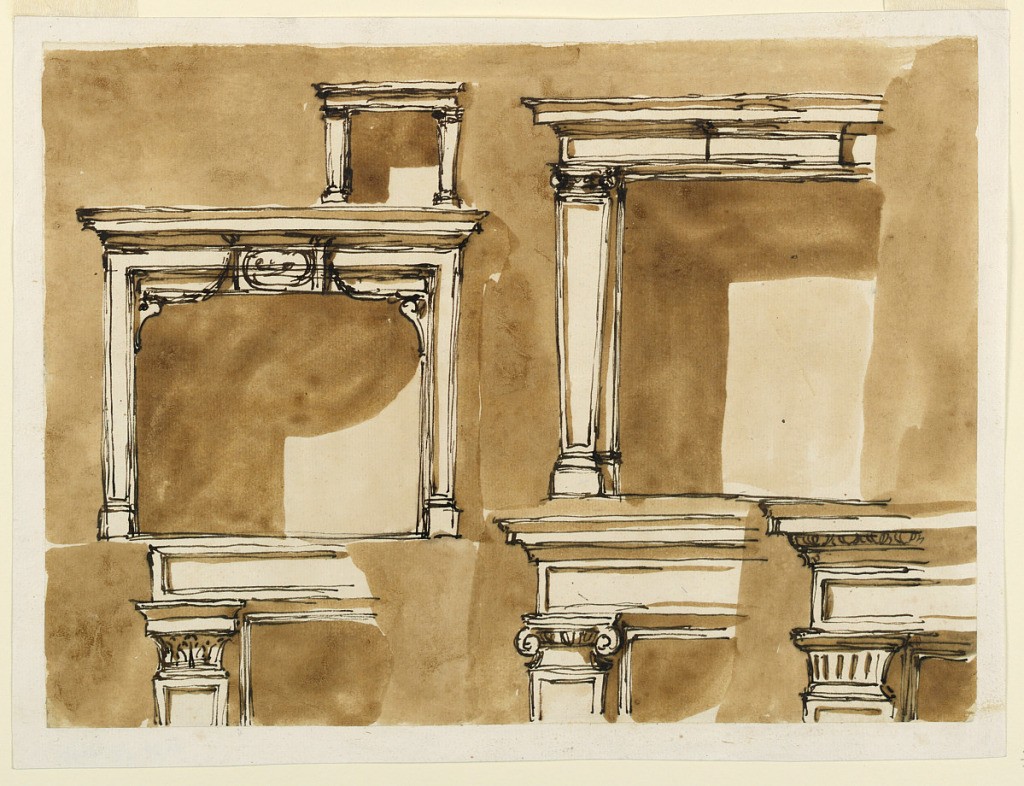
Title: Designs for a Mantelpiece
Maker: Giuseppe Barberi, Italian, 1746–1809
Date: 1775–1800
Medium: Pen and brown ink, brush and brown wash on off-white laid paper, lined
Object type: Drawing
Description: Left row, top: in small scale, an entablature is supported by gaines standing in front of pilasters. Center: bases are laterally below. Three sides of a molded frame stand upon them. A receding molding is supported above by brackets. An oblong with an ovoidal medallion is above in the center in front of both moldings. Festoons hang from the upper corners of the oblong to the brackets. The shelf is formed by an entablature. Below: the upper left corner is shown. The opening is framed by moldings. A gaine supports outside an oblong with molded frame, being the front side of a shelf. Right row, above: the left side is shown. A gaine in front of a pilaster carries an oblong with projecting central part. Above is an entablature. Below at left: similar to the design, left row, below with a different capital and with an entablature added. Below at right, a similar design with a different capital and with more moldings, part of which is decorated. Colored background.